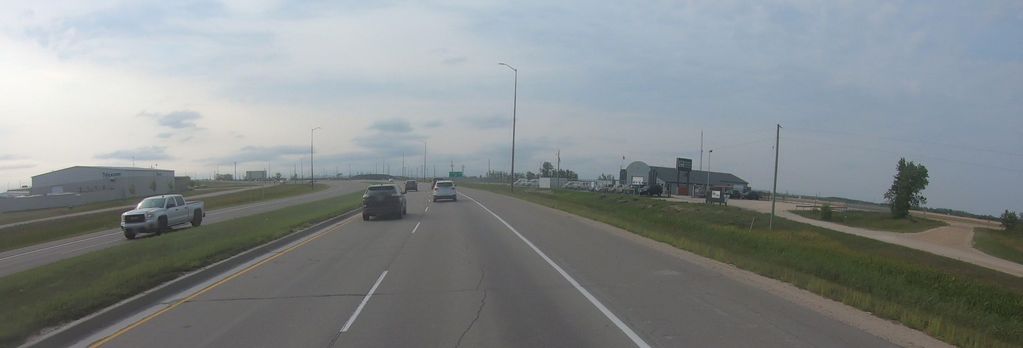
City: winnipeg